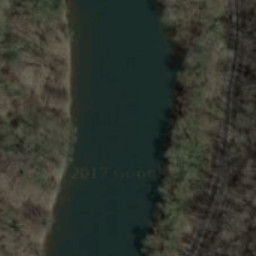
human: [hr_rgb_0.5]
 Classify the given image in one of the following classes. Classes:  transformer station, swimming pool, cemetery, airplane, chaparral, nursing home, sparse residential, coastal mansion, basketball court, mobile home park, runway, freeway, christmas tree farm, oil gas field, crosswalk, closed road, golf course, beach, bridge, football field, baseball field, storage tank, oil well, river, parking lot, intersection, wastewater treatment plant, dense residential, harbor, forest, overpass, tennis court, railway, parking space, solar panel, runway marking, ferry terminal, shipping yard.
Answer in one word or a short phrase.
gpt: river